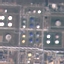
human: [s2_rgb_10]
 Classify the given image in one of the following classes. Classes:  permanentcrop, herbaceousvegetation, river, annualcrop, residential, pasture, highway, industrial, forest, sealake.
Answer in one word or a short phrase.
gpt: Industrial